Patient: sex M, age 23
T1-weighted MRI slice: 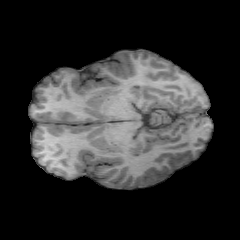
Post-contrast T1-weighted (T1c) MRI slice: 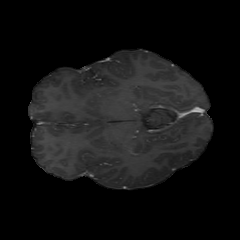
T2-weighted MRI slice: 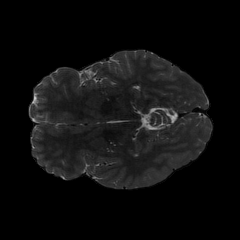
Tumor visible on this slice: no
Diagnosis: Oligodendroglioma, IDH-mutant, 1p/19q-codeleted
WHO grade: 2